Question: I am having a problem with my listview, if there is something with a long name it creates a huge gap between list items. the view should display a name and date

as you can see there is a huge space after 'monthly event' and the date is missing, why is it doing that?
listview xml
'''
<?xml version="1.0" encoding="utf-8"?>
<LinearLayout xmlns:android="http://schemas.android.com/apk/res/android"
android:layout_width="wrap_content"
android:layout_height="wrap_content">
<TextView android:text="@+id/calendarEntryText"
android:id="@+id/calendarEntryText"
android:layout_width="wrap_content"
android:layout_height="wrap_content"
android:padding="10dp"
android:textSize="25sp"/>
<TextView android:text="@+id/dateEntryText"
android:id="@+id/dateEntryText"
android:layout_width="wrap_content"
android:layout_height="wrap_content"
android:padding="15dp"
android:textSize="20sp"/>
</LinearLayout>
'''
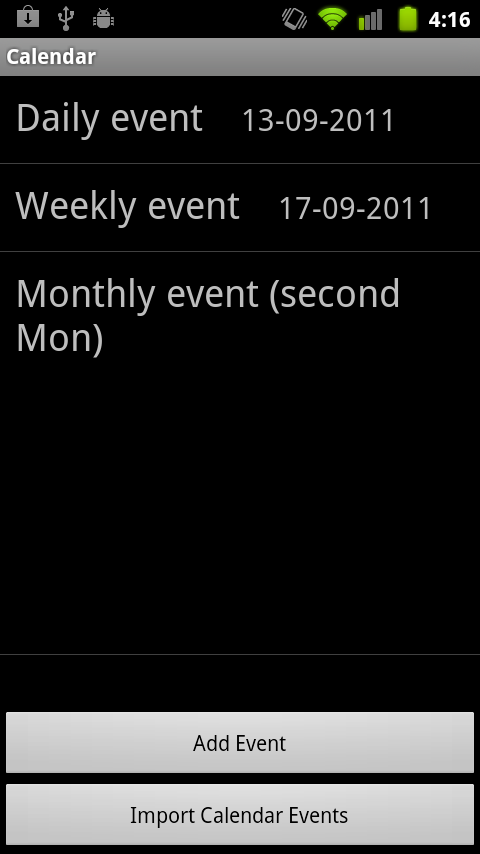
Answer: I can tell you about the missing part, it's because you are using horizontal linear layout and it's first child is occupying the whole width of the parent. so there is not place for the second child. I suggest you to use relative layout. HTH.